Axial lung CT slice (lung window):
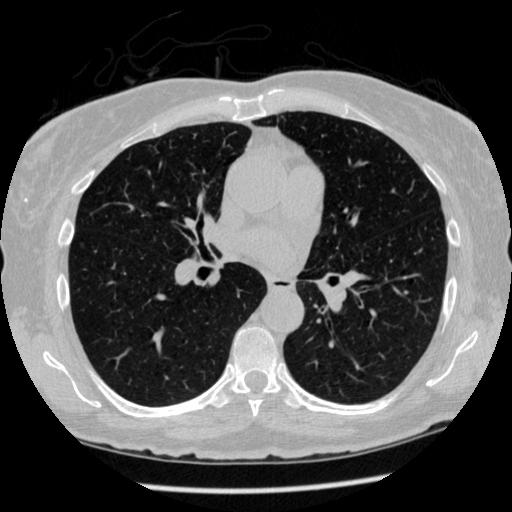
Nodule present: no